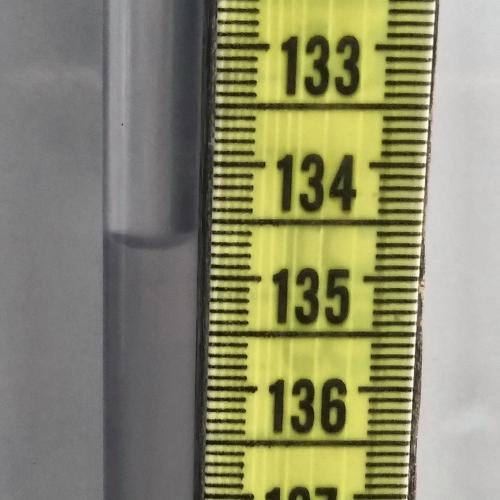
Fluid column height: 134.7 cm